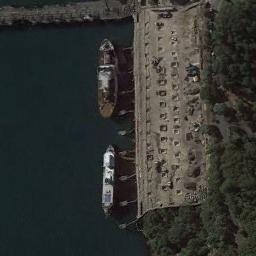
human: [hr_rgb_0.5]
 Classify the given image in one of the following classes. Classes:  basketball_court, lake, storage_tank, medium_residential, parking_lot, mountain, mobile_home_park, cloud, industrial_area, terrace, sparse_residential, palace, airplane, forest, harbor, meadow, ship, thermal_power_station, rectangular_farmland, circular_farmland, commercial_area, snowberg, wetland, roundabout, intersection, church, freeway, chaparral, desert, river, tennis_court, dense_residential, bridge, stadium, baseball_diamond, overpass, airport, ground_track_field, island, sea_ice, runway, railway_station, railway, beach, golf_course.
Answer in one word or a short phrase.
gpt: ship